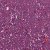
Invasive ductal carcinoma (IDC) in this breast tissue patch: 1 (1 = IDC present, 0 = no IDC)